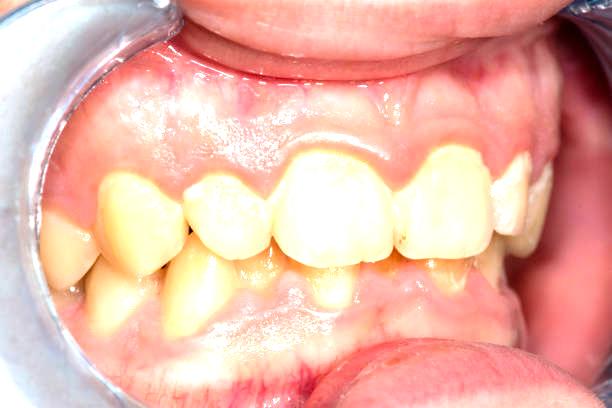
Condition: Gingivitis